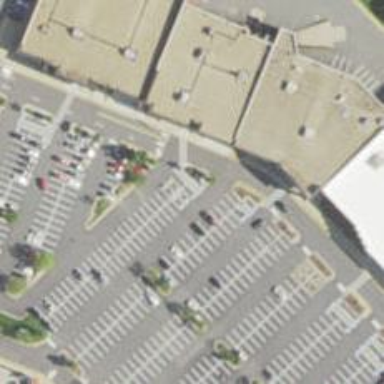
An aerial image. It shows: Parking space is available.